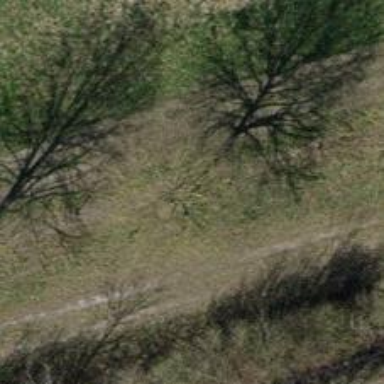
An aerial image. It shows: Deciduous tree along avenue.